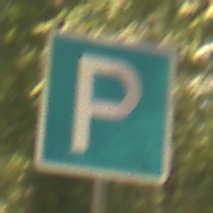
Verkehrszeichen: Parken
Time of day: Midday
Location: Outdoor (Nature)
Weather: PartlyCloudy
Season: NotSpecified
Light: Natural